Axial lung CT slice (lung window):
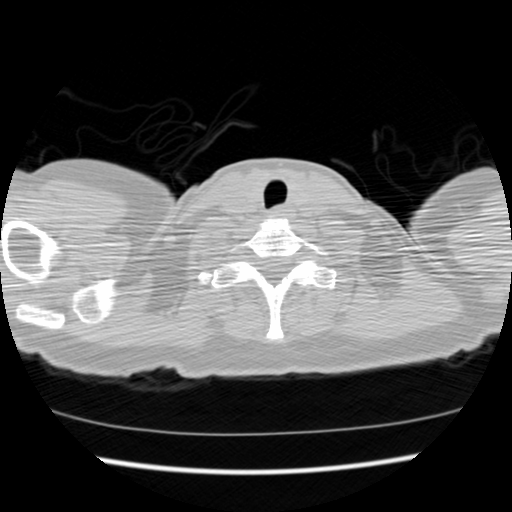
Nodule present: no